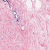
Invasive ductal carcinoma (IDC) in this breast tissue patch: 0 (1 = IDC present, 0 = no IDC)